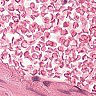
Metastatic tissue present: no